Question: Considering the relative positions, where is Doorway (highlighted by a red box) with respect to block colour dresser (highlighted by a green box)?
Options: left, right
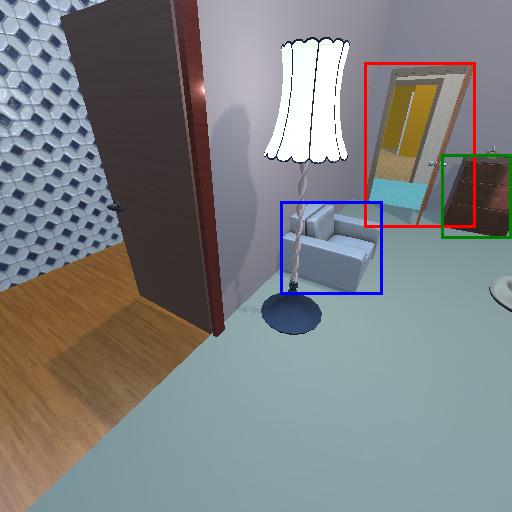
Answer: left